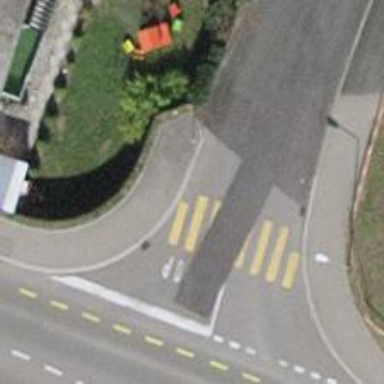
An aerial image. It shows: Asphalt footway with marked crossing featuring traffic-calming table.